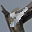
Label: 4